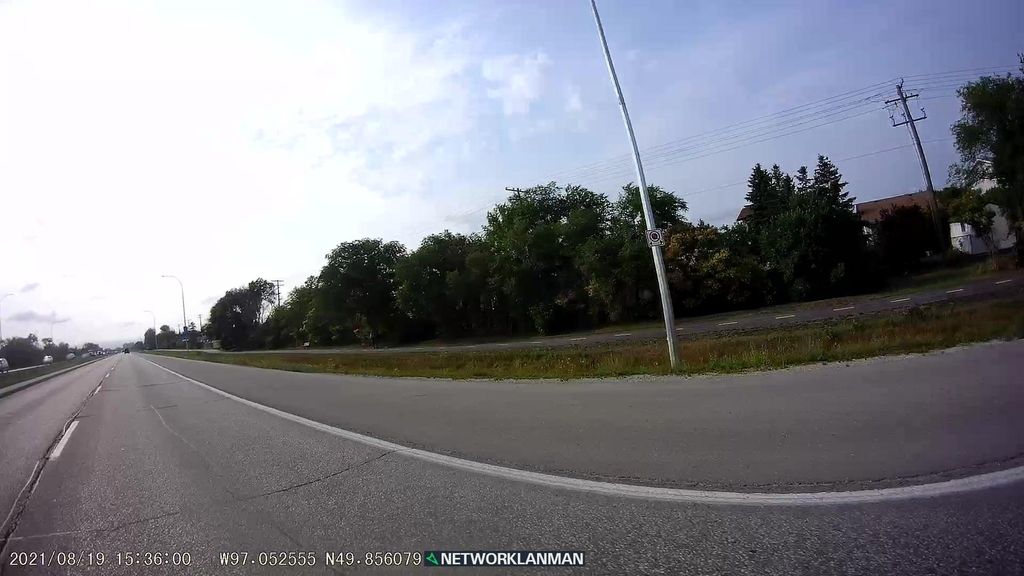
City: winnipeg